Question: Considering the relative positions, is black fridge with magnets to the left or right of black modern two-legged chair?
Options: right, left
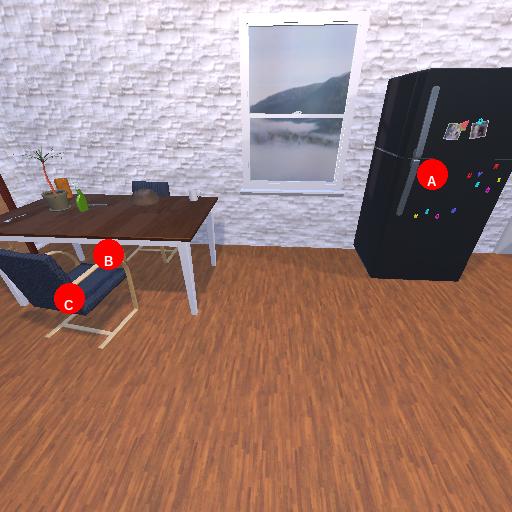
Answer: right